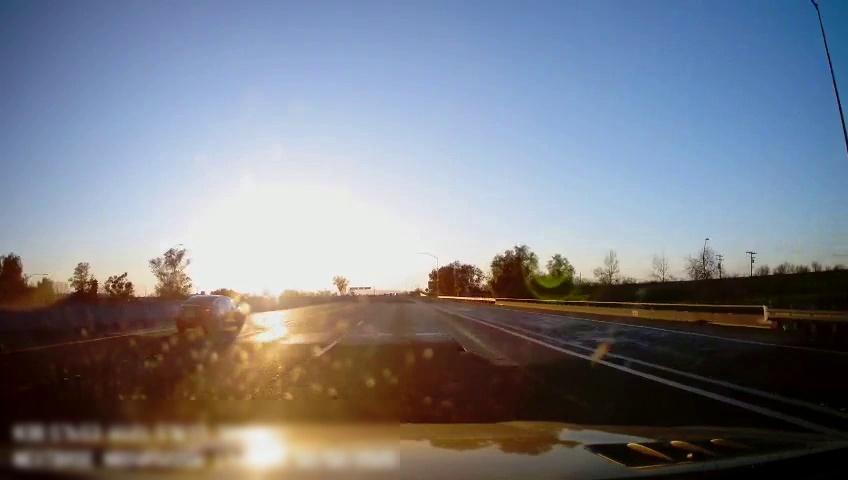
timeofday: Day
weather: Sunny
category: Drivable Space
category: Vehicles | Car
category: Lanes | Alternate Lane
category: Lanes | Current Lane
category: Lanes | Current Lane
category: Lanes | Current Lane
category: Lanes | Alternate Lane
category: Lanes | Current Lane